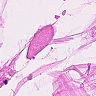
Metastatic tissue present: no